Interaction volume radius: 10 \u00c5
Interaction volume height: 30 \u00c5
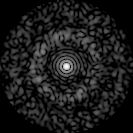
Disorder parameter: 0.8391